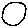
Label: moon